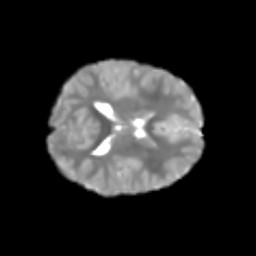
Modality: T2w
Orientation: axial
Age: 6
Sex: female
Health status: healthy